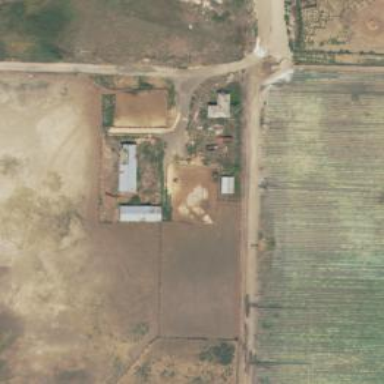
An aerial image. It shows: Farmyard area.